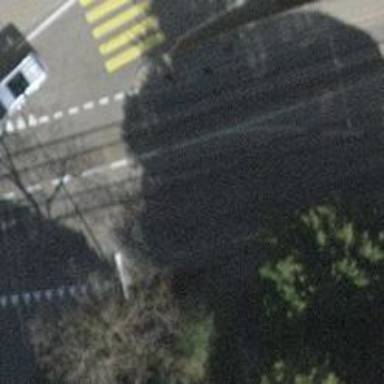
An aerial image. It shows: Secondary road with tram tracks embedded in asphalt.